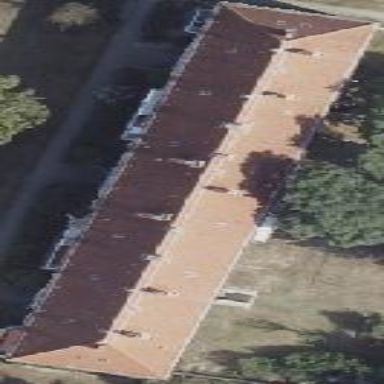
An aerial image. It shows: Hipped-roof building with apartments.